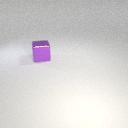
large purple metal cube